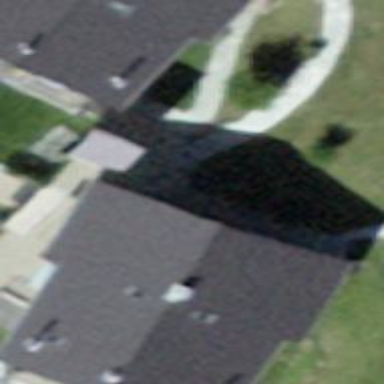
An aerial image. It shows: Simple and straightforward house.